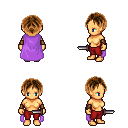
a pixel art fantasy rpg character, female body template, human, tanned skin, lavender cape, red pants, brown parted hairstyle, cloth bracers, dagger, four views (front, back, left, right), 2x2 character sprite sheet, small pixel art, hard edges, no anti-aliasing